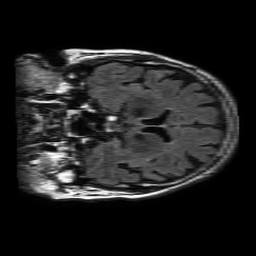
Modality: FLAIR
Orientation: coronal
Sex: female
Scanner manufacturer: philips
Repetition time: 11 s
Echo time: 0.125 s